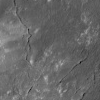
Atmospheric dust classification: not_dusty